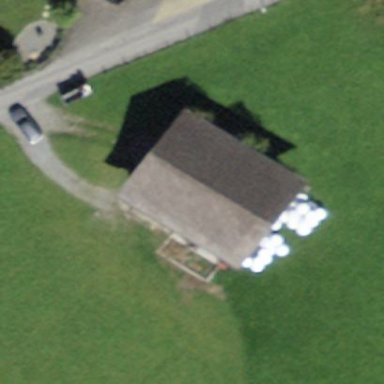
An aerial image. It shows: Barn.